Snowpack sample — Buffalo Mountain, Silverthorne, Colorado, USA (1/25/25, 10:11 AM MST)
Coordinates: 39.6222, -106.1139
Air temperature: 22 °F
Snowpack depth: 110 cm
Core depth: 30 cm
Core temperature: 42.8 °F
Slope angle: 12°, slope face: 102°
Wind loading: high
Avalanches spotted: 0
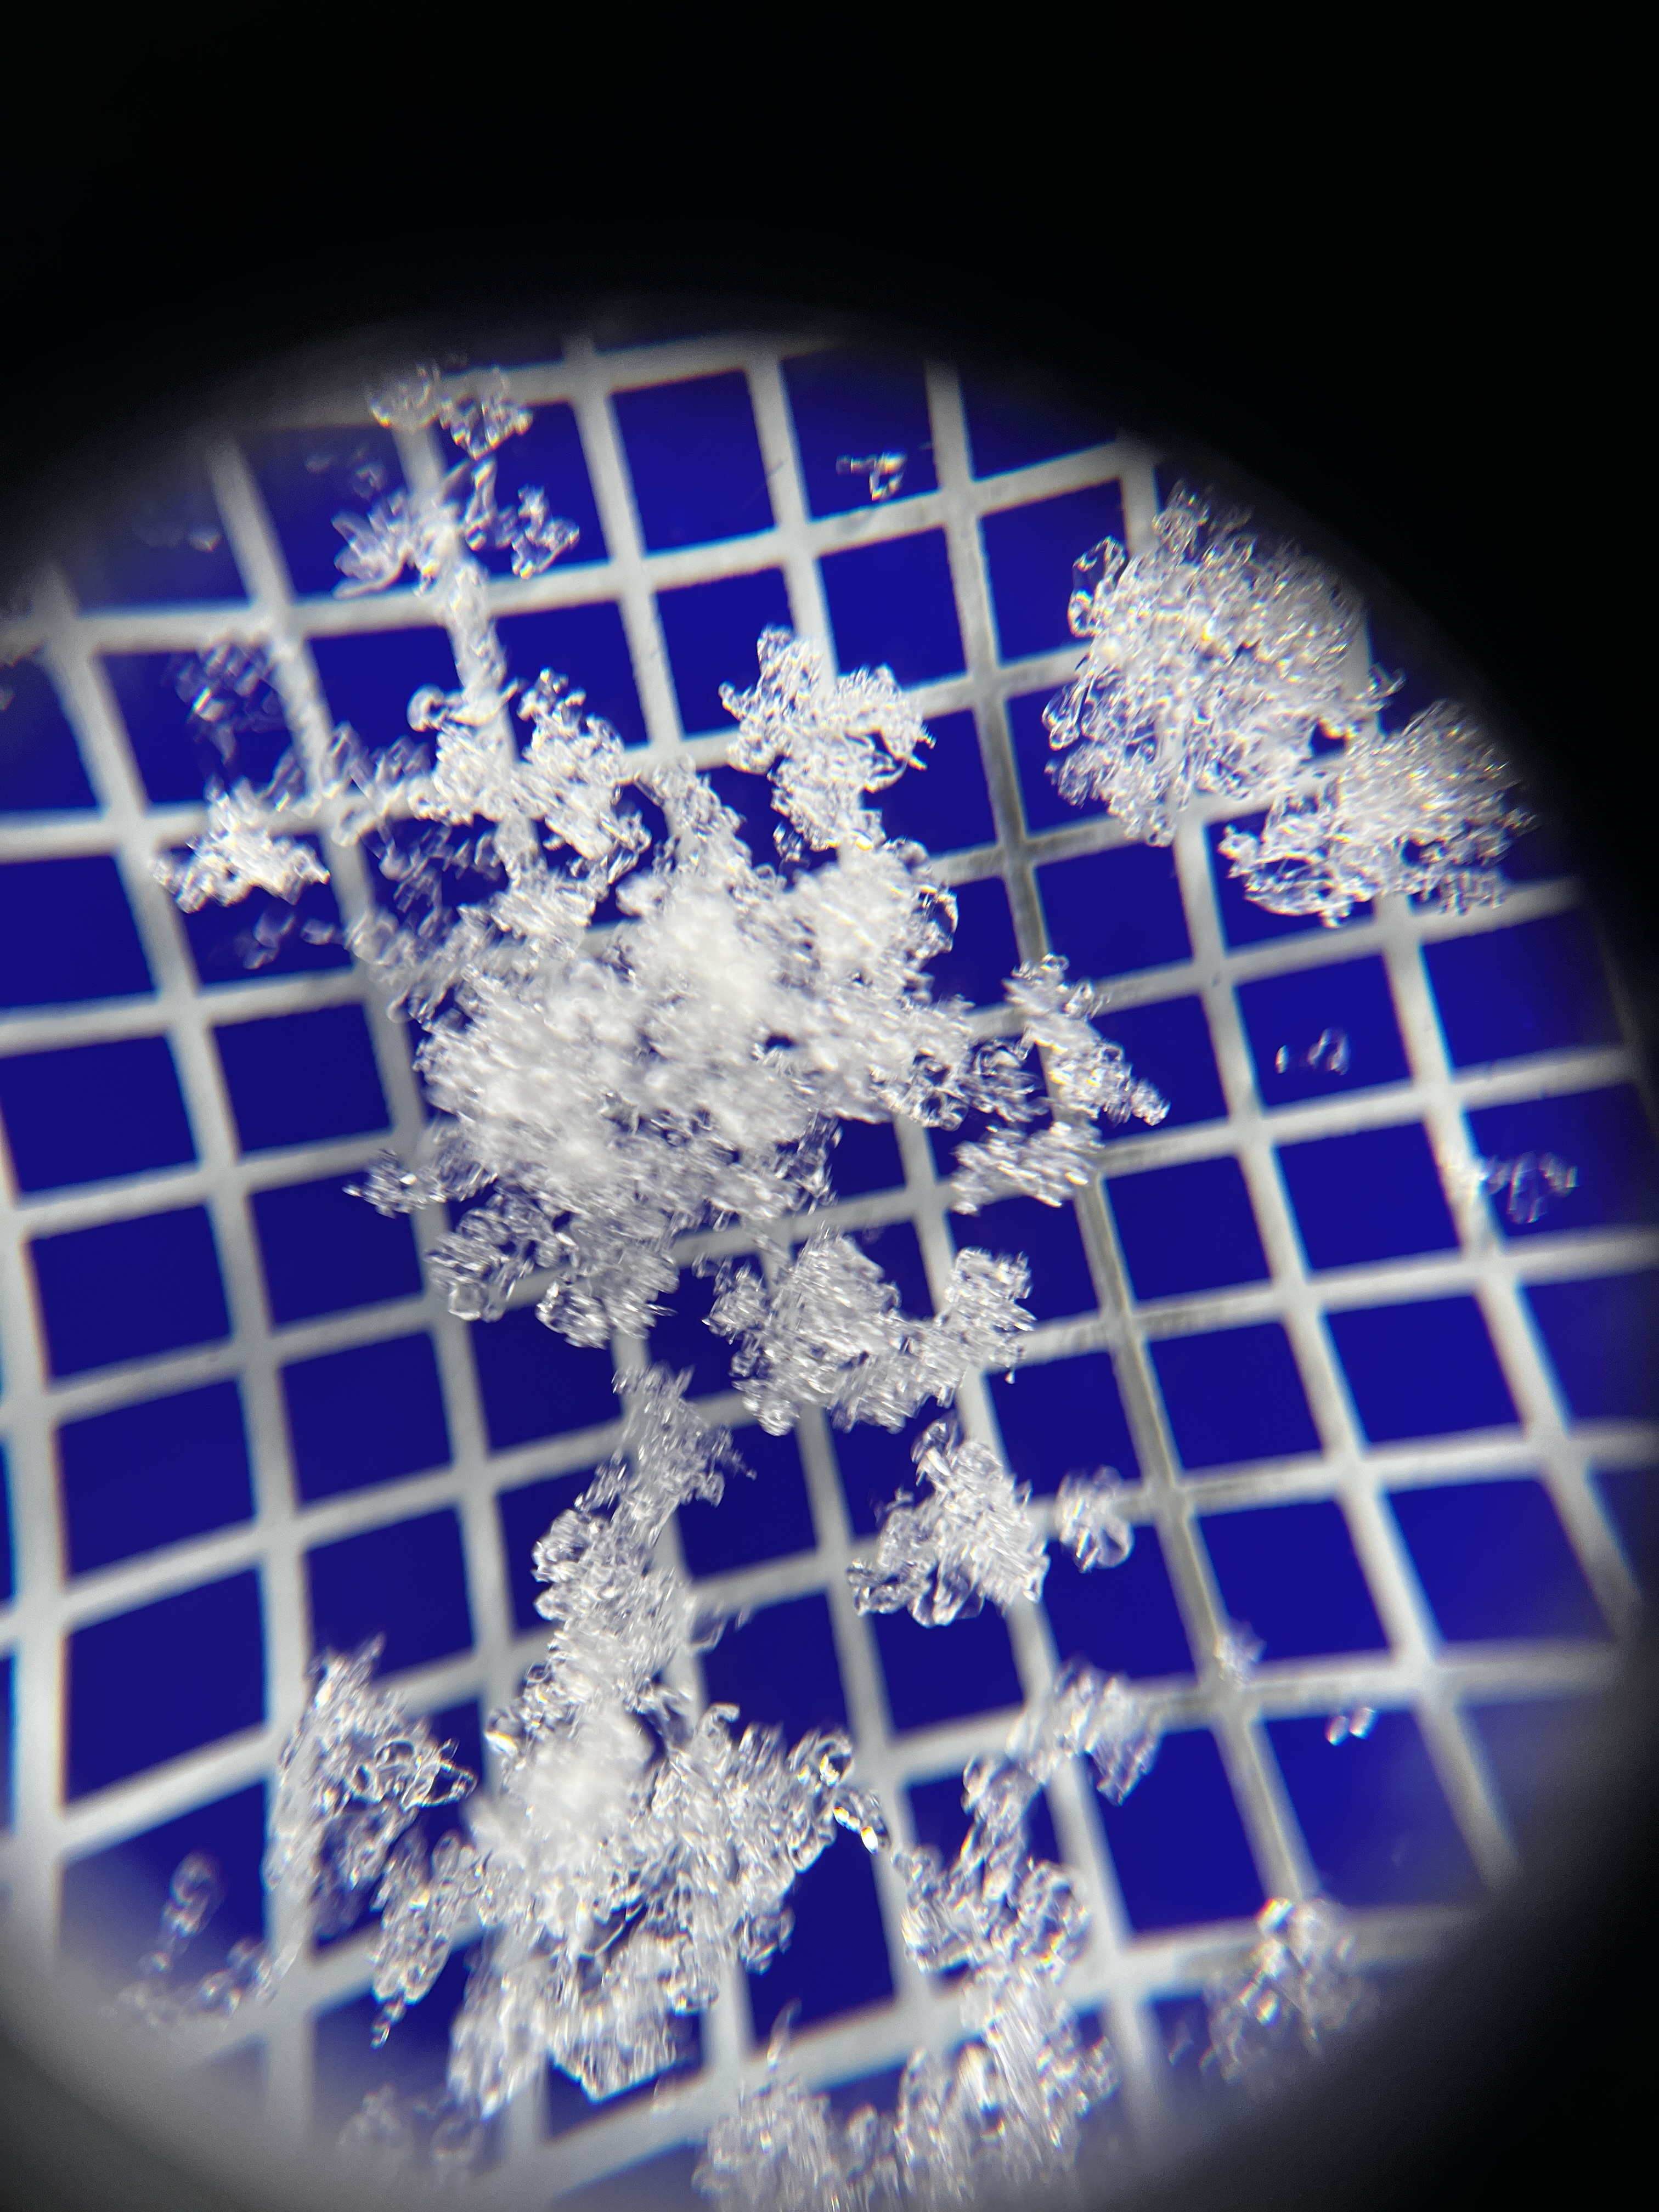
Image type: magnified_profile
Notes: No avalanches nearby, collected on the outskirts of a fire break 15 meters from the treeline, on way to Buffalo and Red Mountain